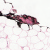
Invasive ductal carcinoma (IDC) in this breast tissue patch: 0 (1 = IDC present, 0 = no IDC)